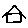
Label: house